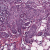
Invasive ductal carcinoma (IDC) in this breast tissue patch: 1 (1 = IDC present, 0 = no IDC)